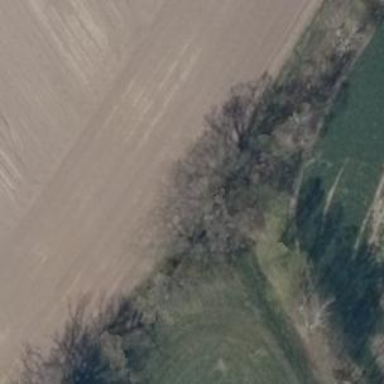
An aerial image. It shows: Row of trees in natural setting.